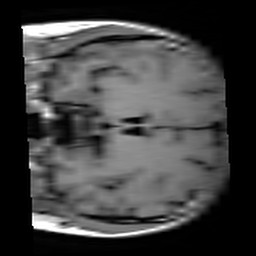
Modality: T1w
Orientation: coronal
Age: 21
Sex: female
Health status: healthy
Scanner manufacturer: siemens
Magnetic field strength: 3 T
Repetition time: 4.1 s
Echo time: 0.0085 s